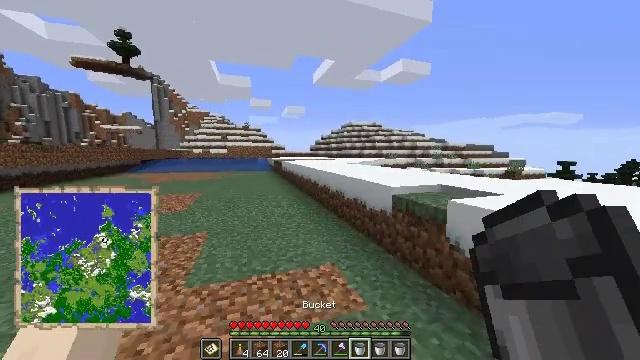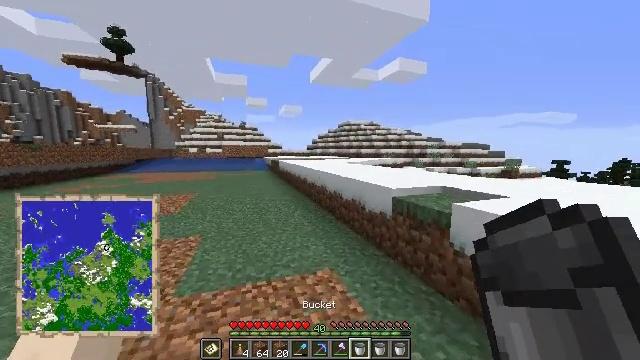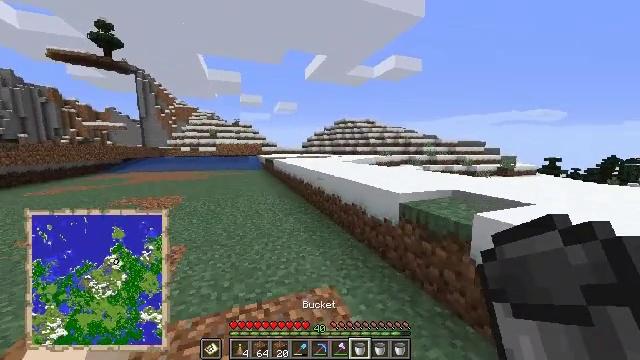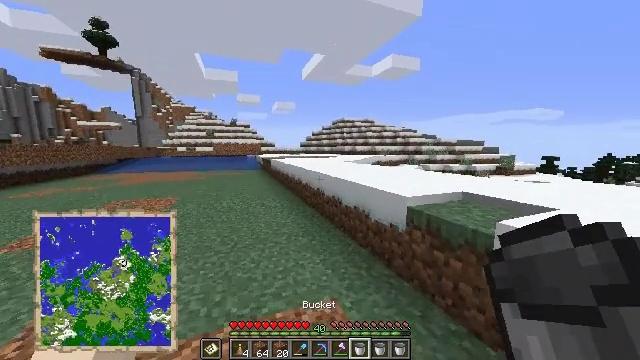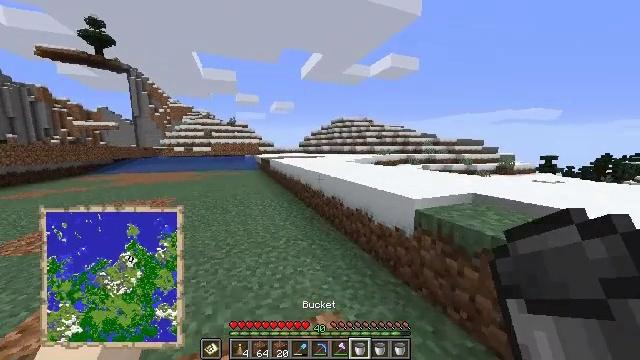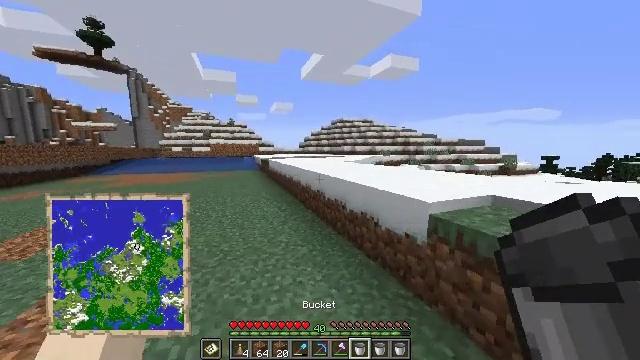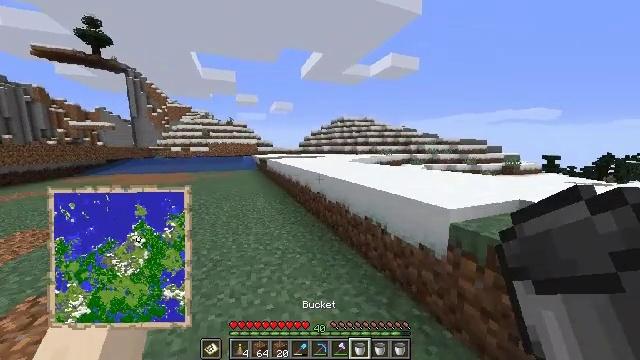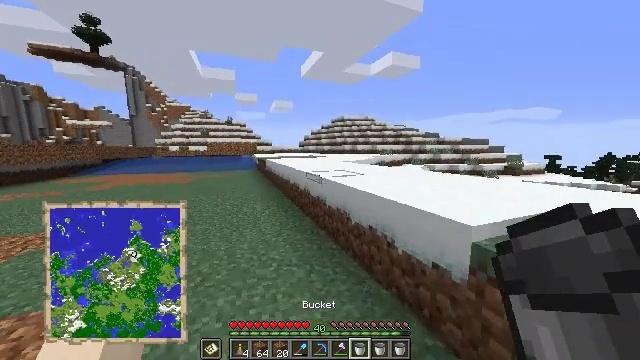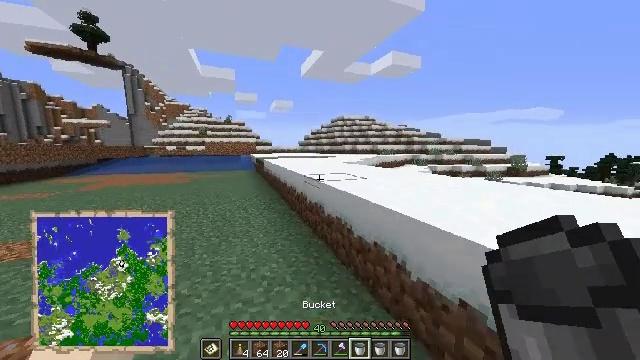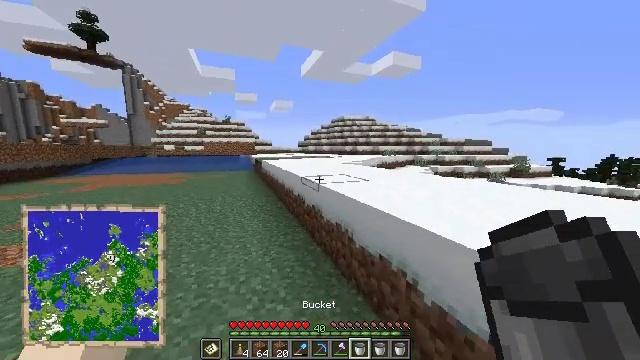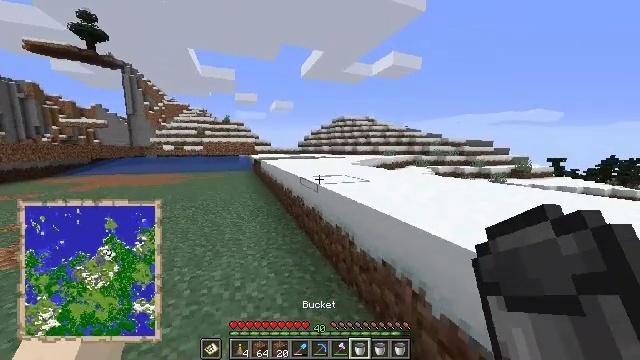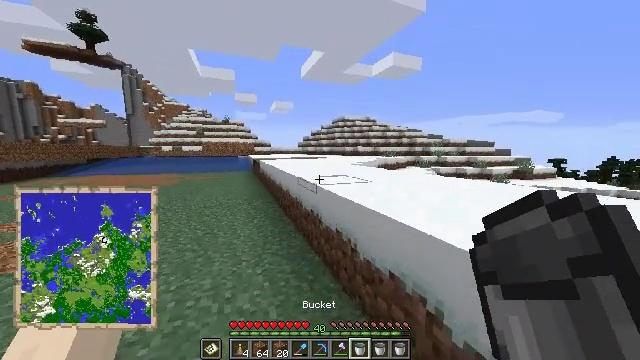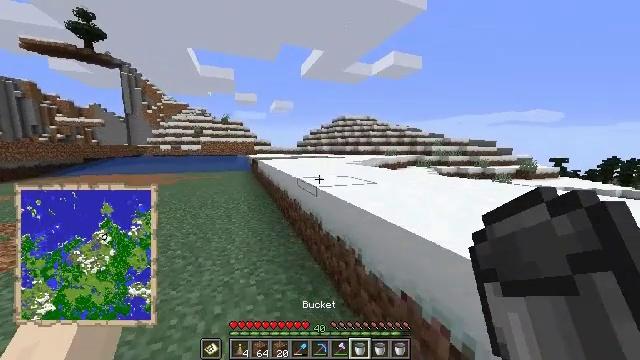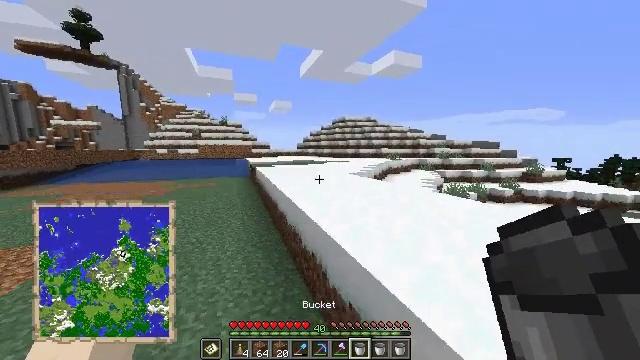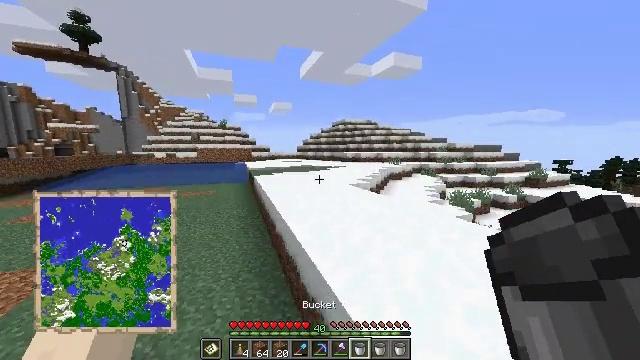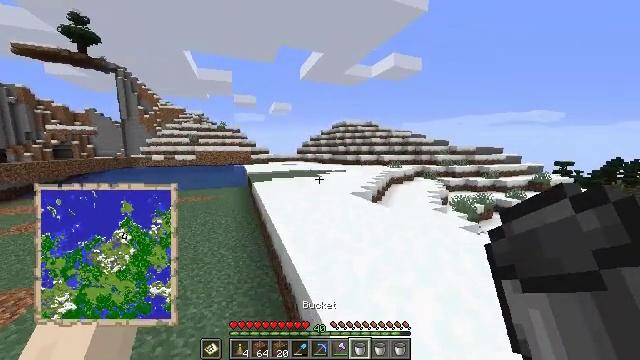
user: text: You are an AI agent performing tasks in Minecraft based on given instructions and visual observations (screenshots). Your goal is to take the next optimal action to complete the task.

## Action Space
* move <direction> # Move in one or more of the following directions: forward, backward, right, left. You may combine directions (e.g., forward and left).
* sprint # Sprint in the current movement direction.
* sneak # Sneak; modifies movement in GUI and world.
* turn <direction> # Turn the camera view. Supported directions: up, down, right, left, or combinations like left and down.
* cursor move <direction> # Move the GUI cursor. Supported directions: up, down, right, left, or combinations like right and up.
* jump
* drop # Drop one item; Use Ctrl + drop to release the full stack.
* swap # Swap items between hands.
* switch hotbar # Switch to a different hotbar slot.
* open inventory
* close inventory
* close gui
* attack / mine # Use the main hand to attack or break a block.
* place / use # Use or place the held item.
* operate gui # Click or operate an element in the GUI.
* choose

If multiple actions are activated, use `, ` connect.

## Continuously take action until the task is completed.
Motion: motion action
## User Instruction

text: Mine the ice block.
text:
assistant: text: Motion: move forward
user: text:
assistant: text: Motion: move forward, turn right
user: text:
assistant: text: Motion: move forward
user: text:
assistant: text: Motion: move forward
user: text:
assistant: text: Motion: move forward
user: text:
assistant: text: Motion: move forward
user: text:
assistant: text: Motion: move forward
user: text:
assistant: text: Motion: move forward
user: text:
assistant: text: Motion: move forward
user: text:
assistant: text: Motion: move forward
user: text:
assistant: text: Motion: move forward
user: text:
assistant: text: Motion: move forward
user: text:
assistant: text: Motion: move forward, jump
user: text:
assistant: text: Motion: move forward, jump
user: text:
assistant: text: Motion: move forward, jump
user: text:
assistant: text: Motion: move forward, jump
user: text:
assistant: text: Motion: move forward, jump
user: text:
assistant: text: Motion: move forward
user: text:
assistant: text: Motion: move forward
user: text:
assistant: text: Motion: move forward
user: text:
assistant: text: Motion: move forward
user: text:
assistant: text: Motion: move forward, turn left
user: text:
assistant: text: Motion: move forward, turn left, jump
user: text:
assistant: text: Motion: move forward, turn left, jump
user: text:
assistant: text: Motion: move forward, jump
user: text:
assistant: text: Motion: move forward, jump
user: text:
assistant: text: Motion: move forward, jump
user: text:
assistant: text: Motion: move forward, jump
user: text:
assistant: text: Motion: move forward, turn left, jump
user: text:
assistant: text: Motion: move forward, jump